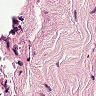
Metastatic tissue present: no